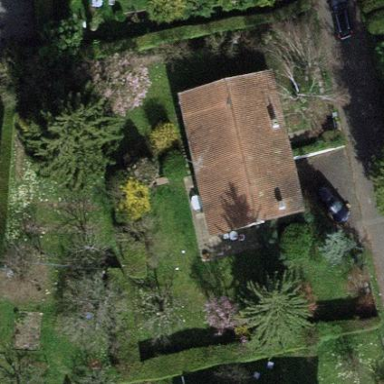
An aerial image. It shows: Garden surrounded by fence.